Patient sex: F
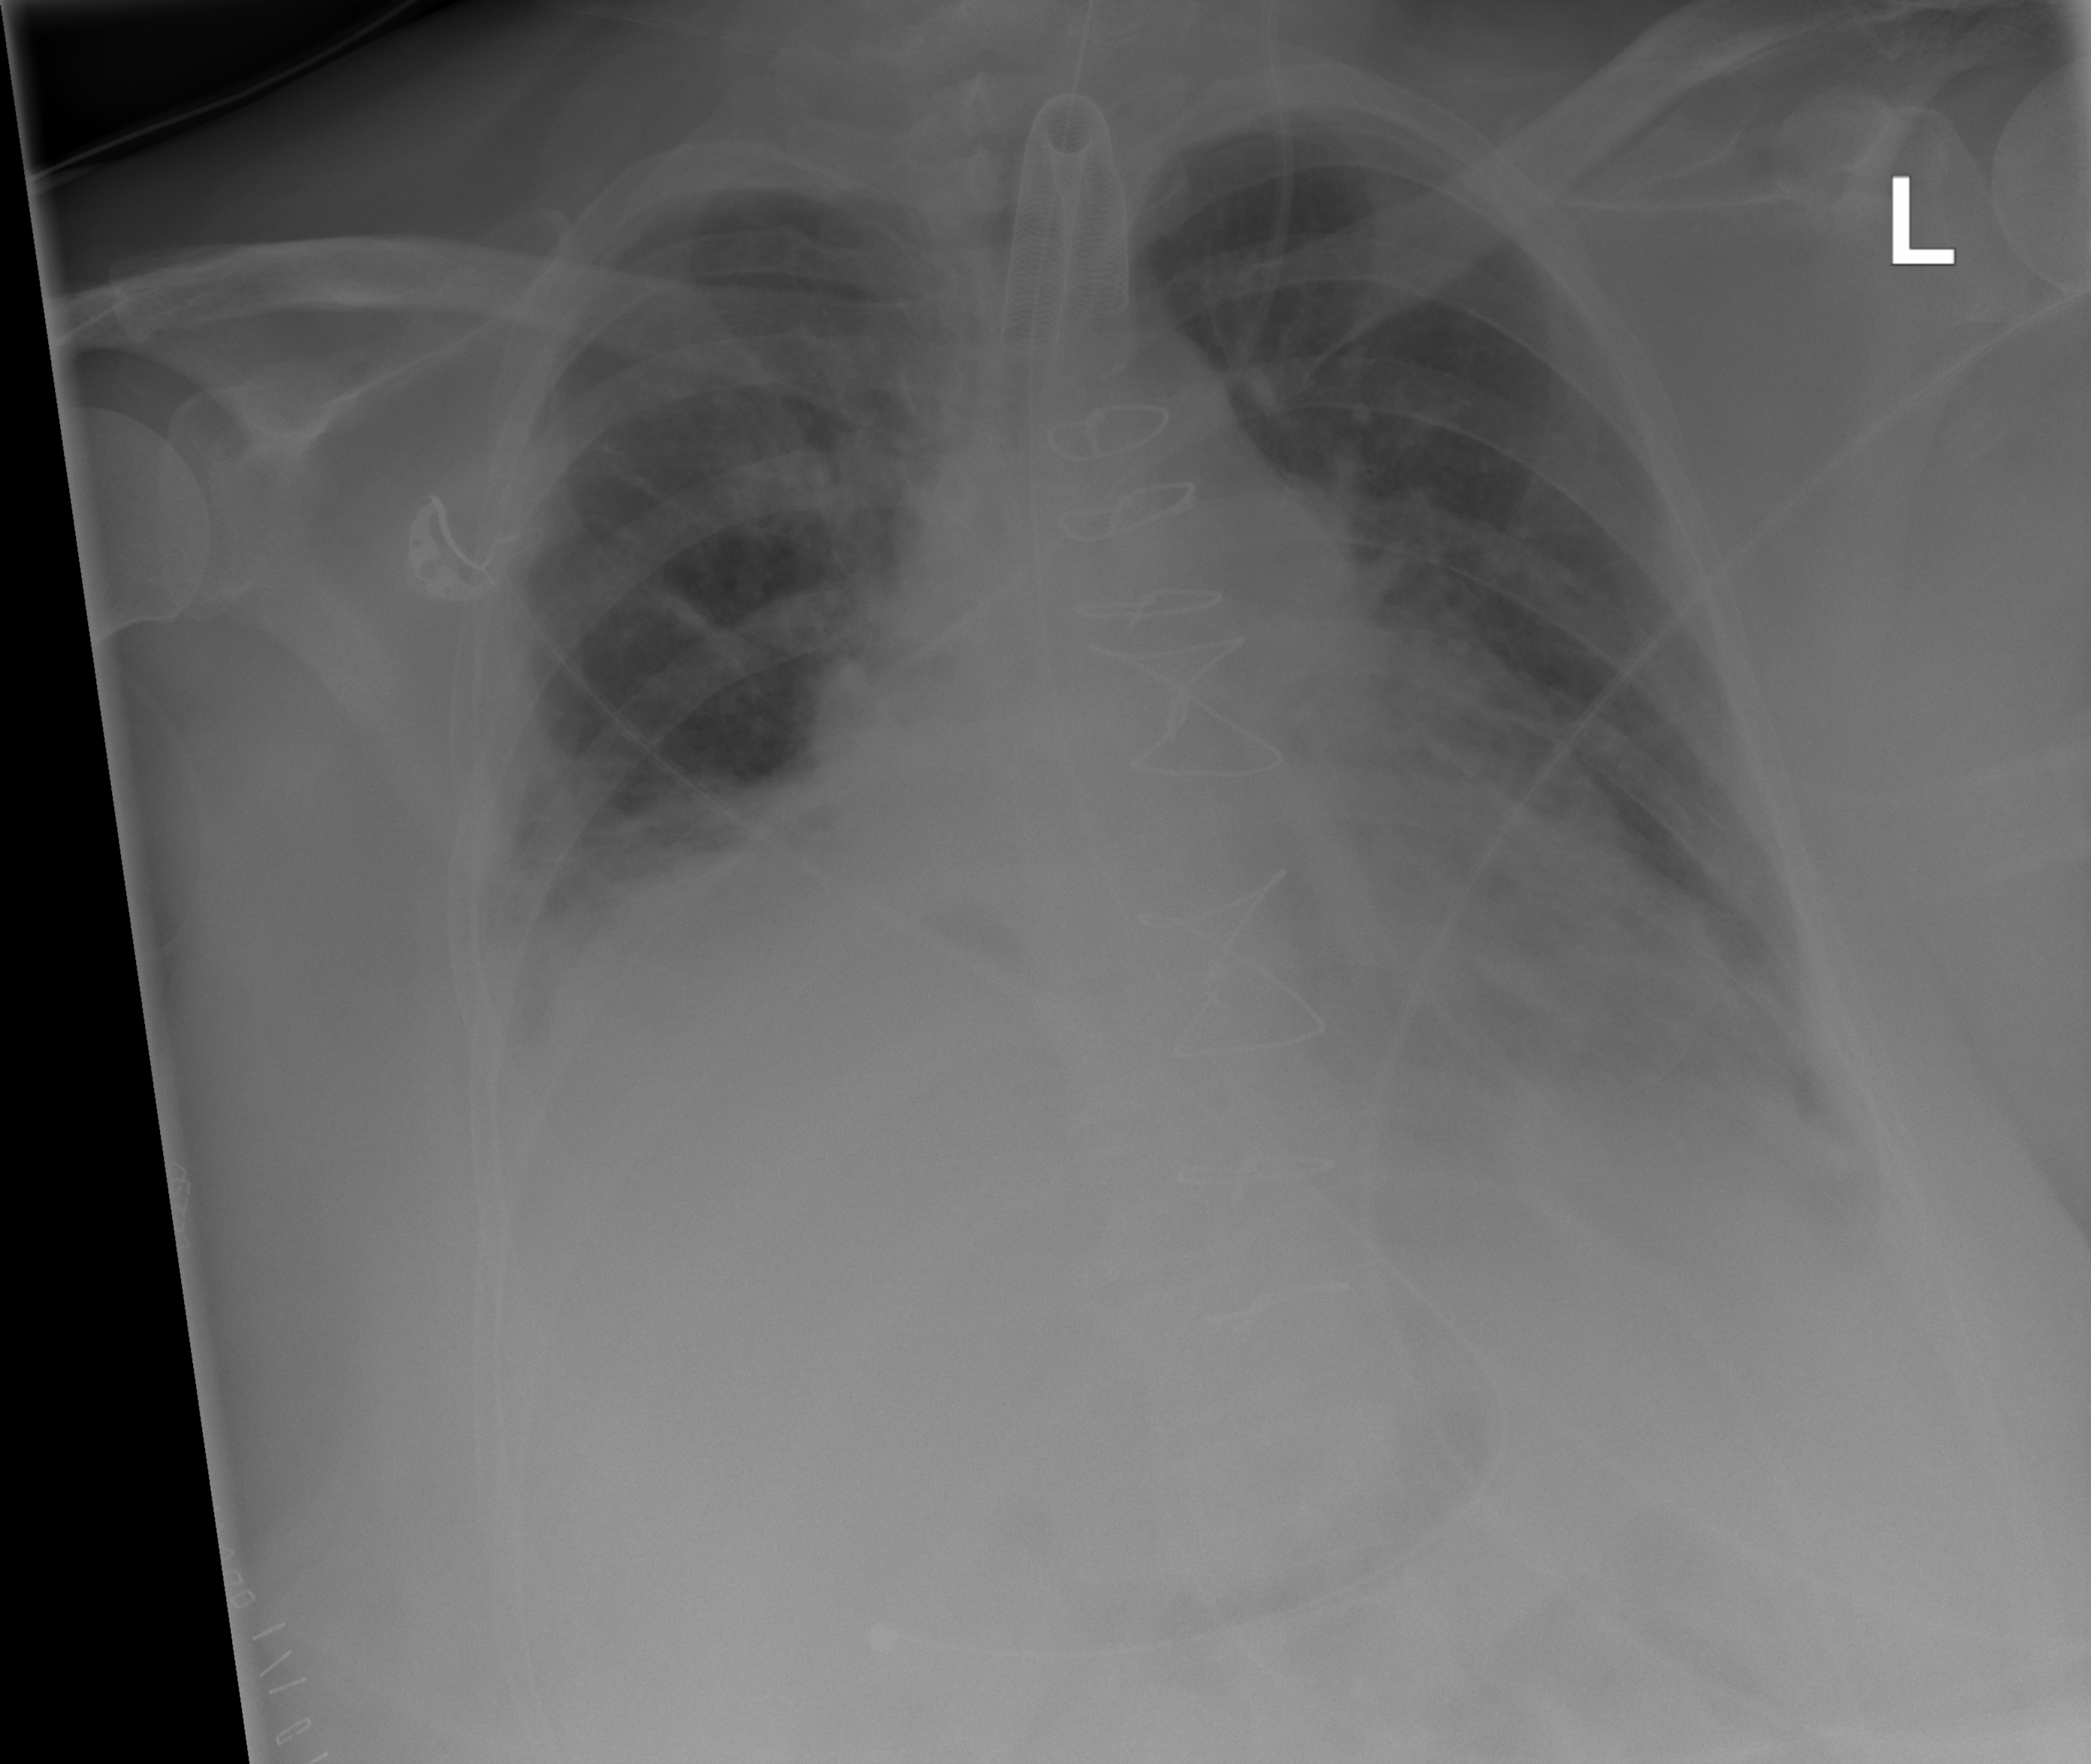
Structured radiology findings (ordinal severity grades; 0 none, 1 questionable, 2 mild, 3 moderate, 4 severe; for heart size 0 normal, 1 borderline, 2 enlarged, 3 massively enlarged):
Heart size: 2
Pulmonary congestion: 1
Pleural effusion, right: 2
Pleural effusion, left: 2
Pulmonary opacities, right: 0
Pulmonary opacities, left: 0
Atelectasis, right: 2
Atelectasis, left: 2